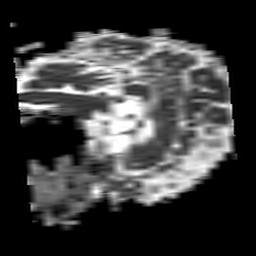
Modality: ADC
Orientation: sagittal
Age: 71
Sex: female
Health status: ill
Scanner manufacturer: philips
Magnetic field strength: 3 T
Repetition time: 3.8 s
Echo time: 0.09 s